Question: I'm experimenting with Azure App Service for Linux + Multi-Container apps (aka Docker-Compose).
On my localhost development machine I have:
- 'docker-compose.yml'- 'docker-compose.override.yml'- 'docker-compose.development.yml'
the main 'docker-compose.yml' file has about 8 images in it, from a reverse-proxy to some web sites and then some background hosts that do background work.
All work 100% awesome on my localhost.
Now, I'm trying to see if this can get put up to azure with the new Azure App Service for Linux + Multi-Containers. This is part of the UI:

It's only allowing me 1x yaml file to use as the configuration. So I have no idea how to add my 'docker-compose.development.yml' file as a second file which will override any existing settinsg from the main file.
Similar if I do 'docker-compose -f docker-compose.yml docker-compose.development.yml up'
Is this possible with Azure App Service for Linux + Multi-Containers?
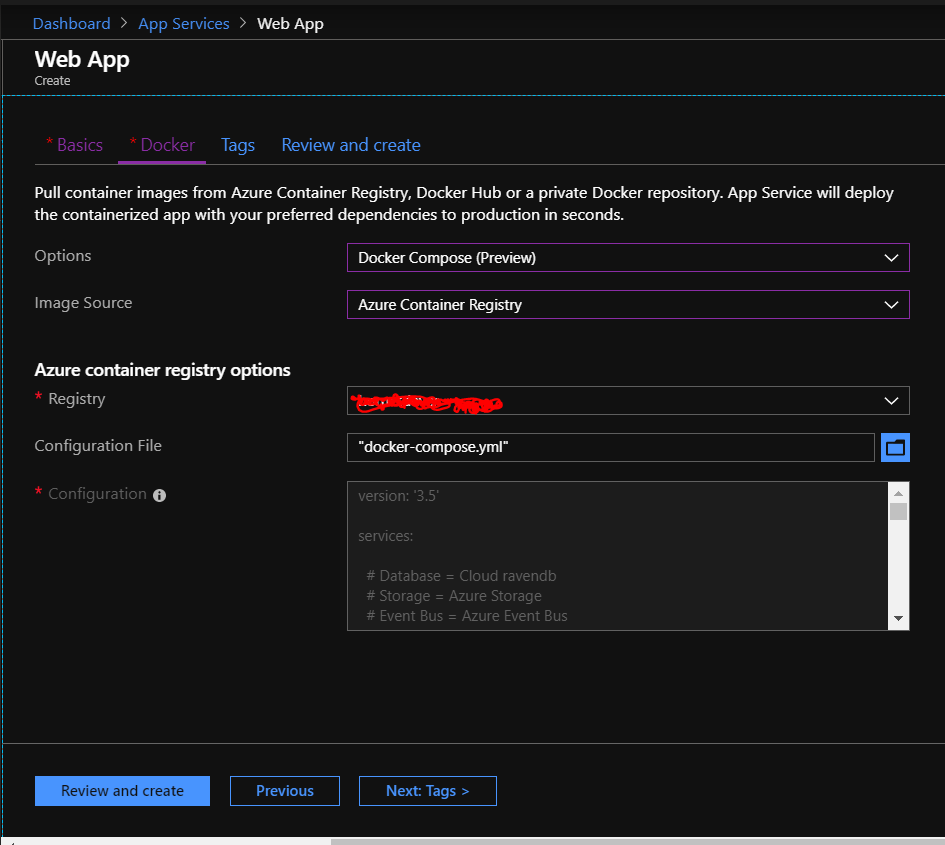
Answer: Unfortunately, the Azure App Service for Linux + Multi-Container apps do not support multiple yaml files, just one for this moment, basically it is encoding that file and pass it through linux_fx_version, you can see the same process using Azure CLI, see the code <URL>.